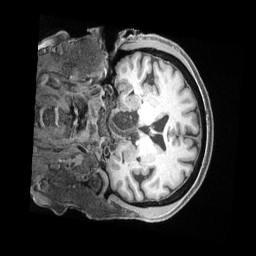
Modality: T1w
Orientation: coronal
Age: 67
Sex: female
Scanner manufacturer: siemens
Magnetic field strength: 3 T
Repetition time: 2.5 s
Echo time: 0.00222 s